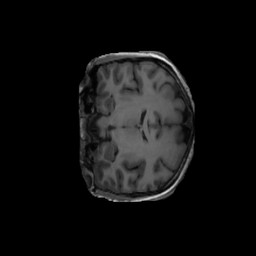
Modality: T1w
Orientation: coronal
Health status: ill
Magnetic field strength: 3 T